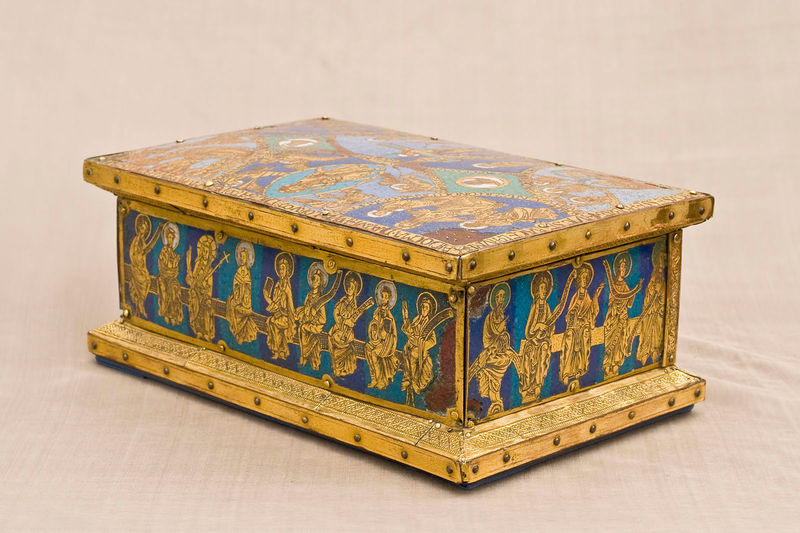
Titel: Andreaskästchen
Institution: Siegburg, St. Servatius, Schatzkammer
Schlagwörter: blau, gott, männer, alt, gold, musiker, hellblau, sitz, rand, figuren, nägel, nieten, truhe, deckel, kiste, altar, jesus, heilige, zier, jünger, bemalung, kästchen, schatz, ikonen, apostel, alta, tragaltar